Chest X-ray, AP view. Patient: 13 years old, sex M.
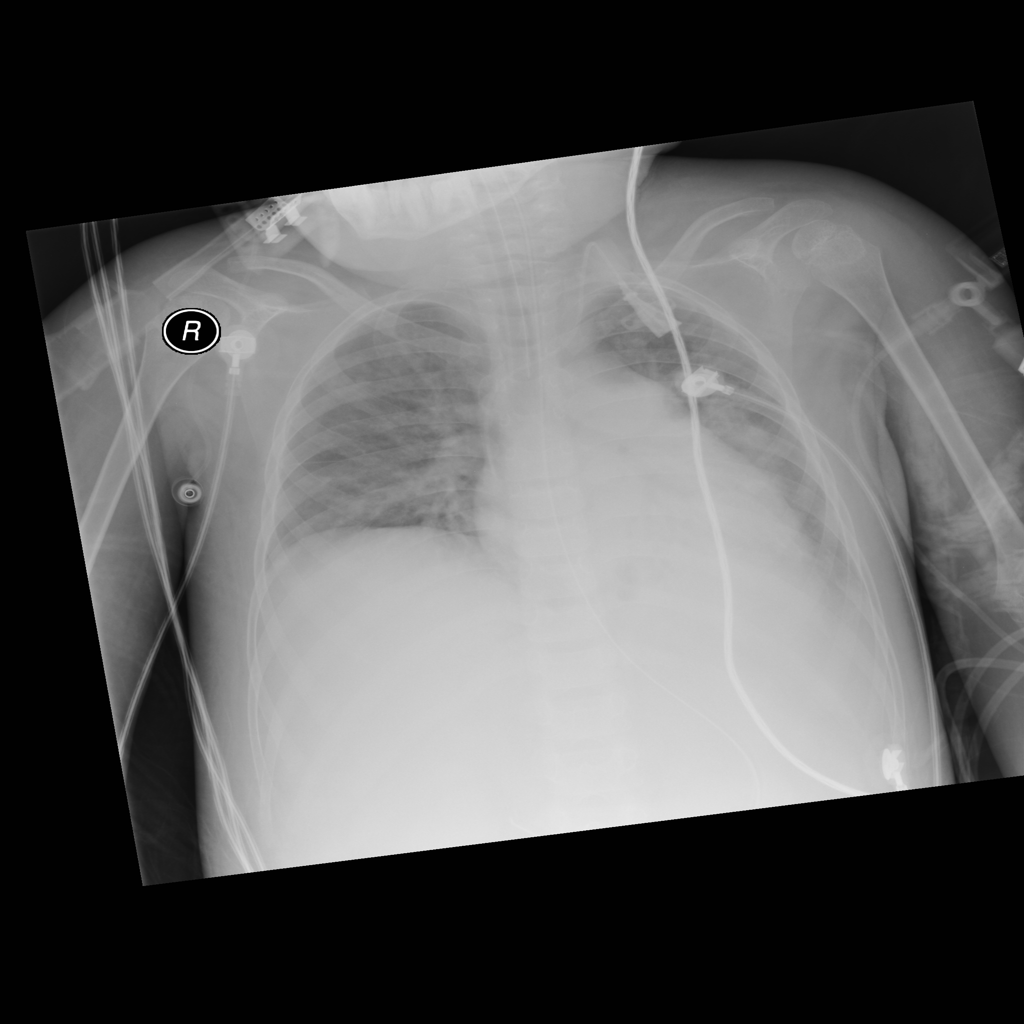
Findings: Atelectasis, Infiltration